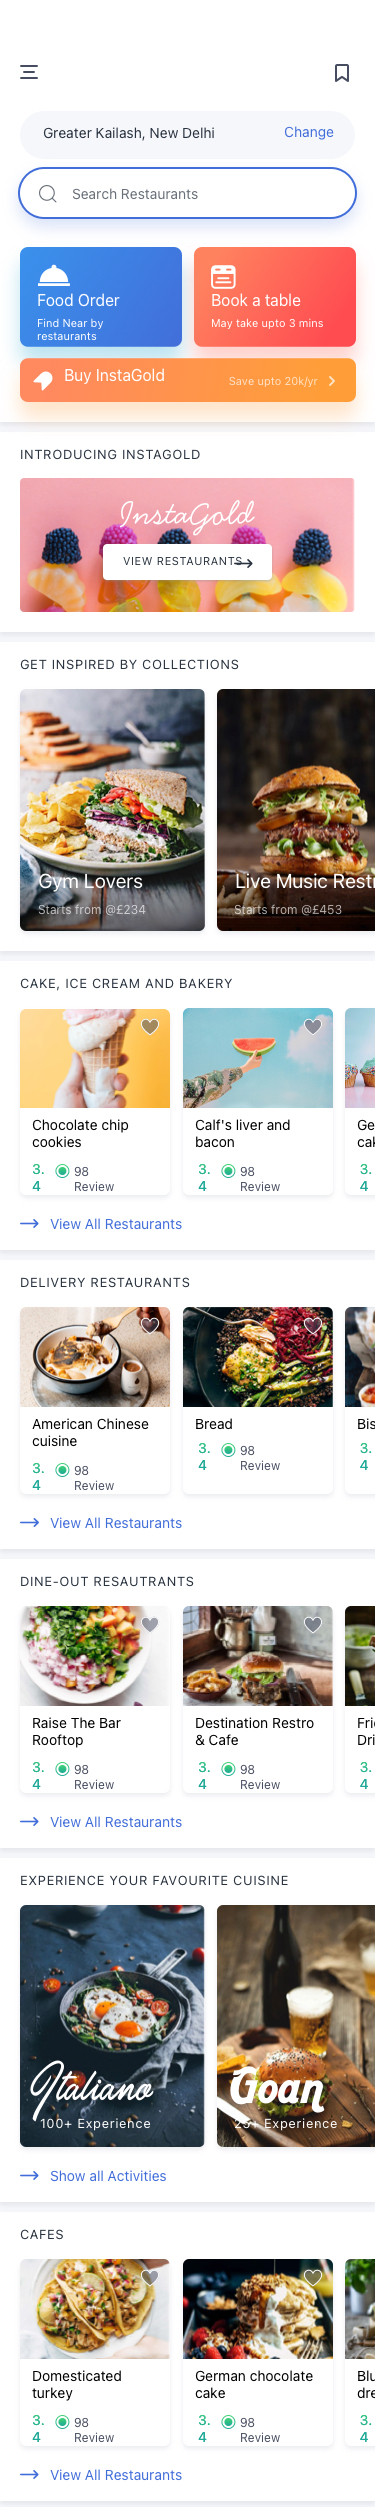
Text in this UI design:
View All Restaurants
Cake, Ice Cream and Bakery
98 Review
3.4
Chocolate chip cookies
3.4
German chocolate cake
98 Review
3.4
Calf's liver and bacon
View All Restaurants
Delivery Restaurants
98 Review
3.4
American Chinese cuisine
3.4
Biscuit
98 Review
3.4
Bread
View All Restaurants
Dine-Out Resautrants
98 Review
3.4
Raise The Bar Rooftop
3.4
Friction The Drinkery
98 Review
3.4
Destination Restro & Cafe
View All Restaurants
Cafes
98 Review
3.4
Domesticated turkey
3.4
Blue cheese dressing
98 Review
3.4
German chocolate cake
Get Inspired By collections
Gym Lovers
Starts from @£234
Live Music Restro
Starts from @£453
Starts from @£234
Show all Activities
Experience Your Favourite Cuisine
100+ Experience
25+ Experience
Starts from @£234
Introducing Instagold
View Restaurants
Greater Kailash, New Delhi
Change
Search Restaurants
Book a table
May take upto 3 mins
Food Order
Find Near by restaurants
Buy InstaGold
Save upto 20k/yr